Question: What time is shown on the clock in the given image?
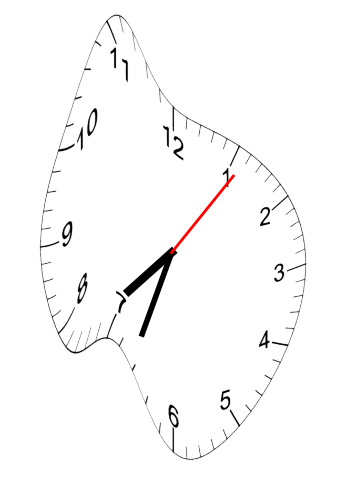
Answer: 07:33:06